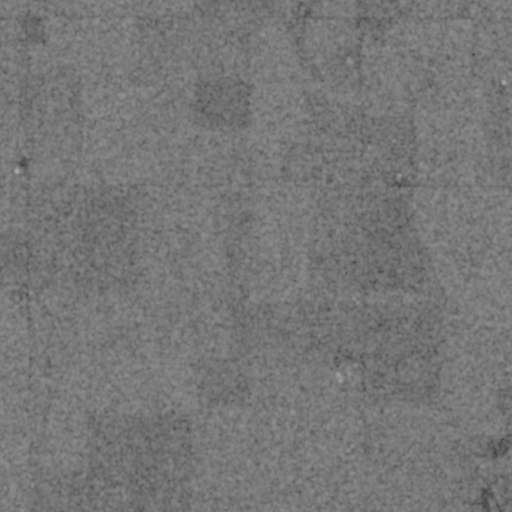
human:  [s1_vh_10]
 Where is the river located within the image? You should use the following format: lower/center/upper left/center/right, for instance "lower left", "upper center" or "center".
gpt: The river is located in the right of the image.
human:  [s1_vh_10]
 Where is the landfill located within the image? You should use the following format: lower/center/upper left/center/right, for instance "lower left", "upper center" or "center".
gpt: There is no landfill in the image.

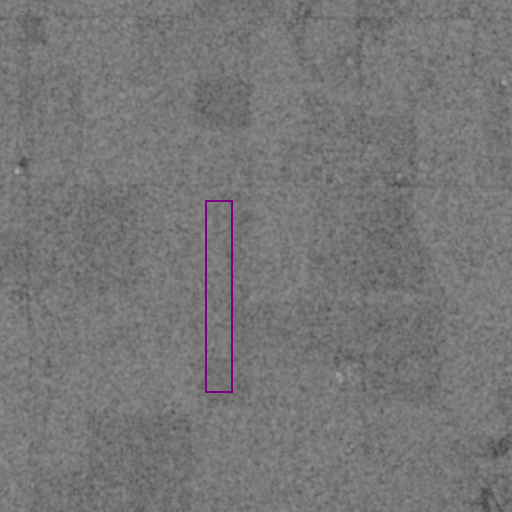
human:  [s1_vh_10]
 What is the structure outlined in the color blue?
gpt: There is no blue outline.
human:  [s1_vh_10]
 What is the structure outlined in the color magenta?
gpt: There is no structure outlined in magenta.